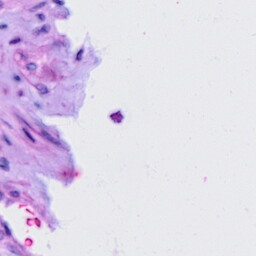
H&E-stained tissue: Cervix